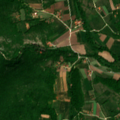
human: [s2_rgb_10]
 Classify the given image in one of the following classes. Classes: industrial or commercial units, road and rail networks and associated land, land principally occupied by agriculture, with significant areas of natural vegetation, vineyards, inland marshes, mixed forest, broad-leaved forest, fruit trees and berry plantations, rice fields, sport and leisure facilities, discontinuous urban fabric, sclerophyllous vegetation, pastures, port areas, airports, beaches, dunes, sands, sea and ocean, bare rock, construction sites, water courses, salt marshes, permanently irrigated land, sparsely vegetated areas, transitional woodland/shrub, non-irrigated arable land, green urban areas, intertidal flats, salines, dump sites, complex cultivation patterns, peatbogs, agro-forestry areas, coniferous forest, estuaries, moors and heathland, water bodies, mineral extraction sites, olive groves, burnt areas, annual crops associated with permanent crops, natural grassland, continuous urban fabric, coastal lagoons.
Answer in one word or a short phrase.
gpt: complex cultivation patterns, land principally occupied by agriculture, with significant areas of natural vegetation, broad-leaved forest, transitional woodland/shrub, sparsely vegetated areas